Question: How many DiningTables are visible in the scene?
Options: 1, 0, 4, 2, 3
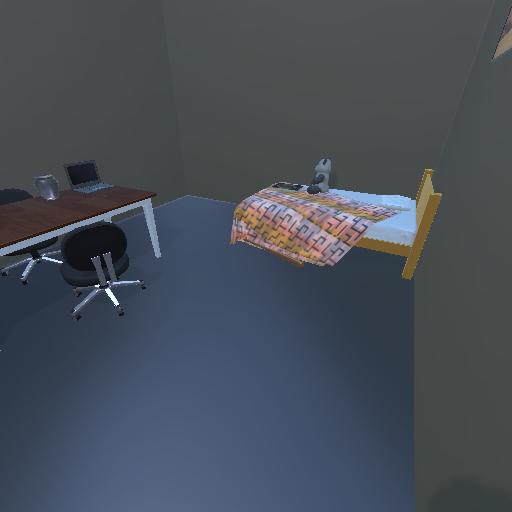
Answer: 1